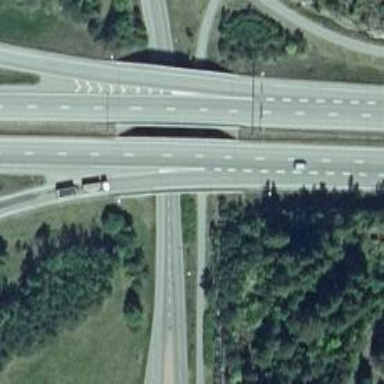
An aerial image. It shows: Bridge at the junction of tertiary trunk road.